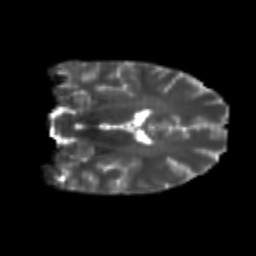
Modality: T2w
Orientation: coronal
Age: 24
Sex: female
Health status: healthy
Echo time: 0.074 s